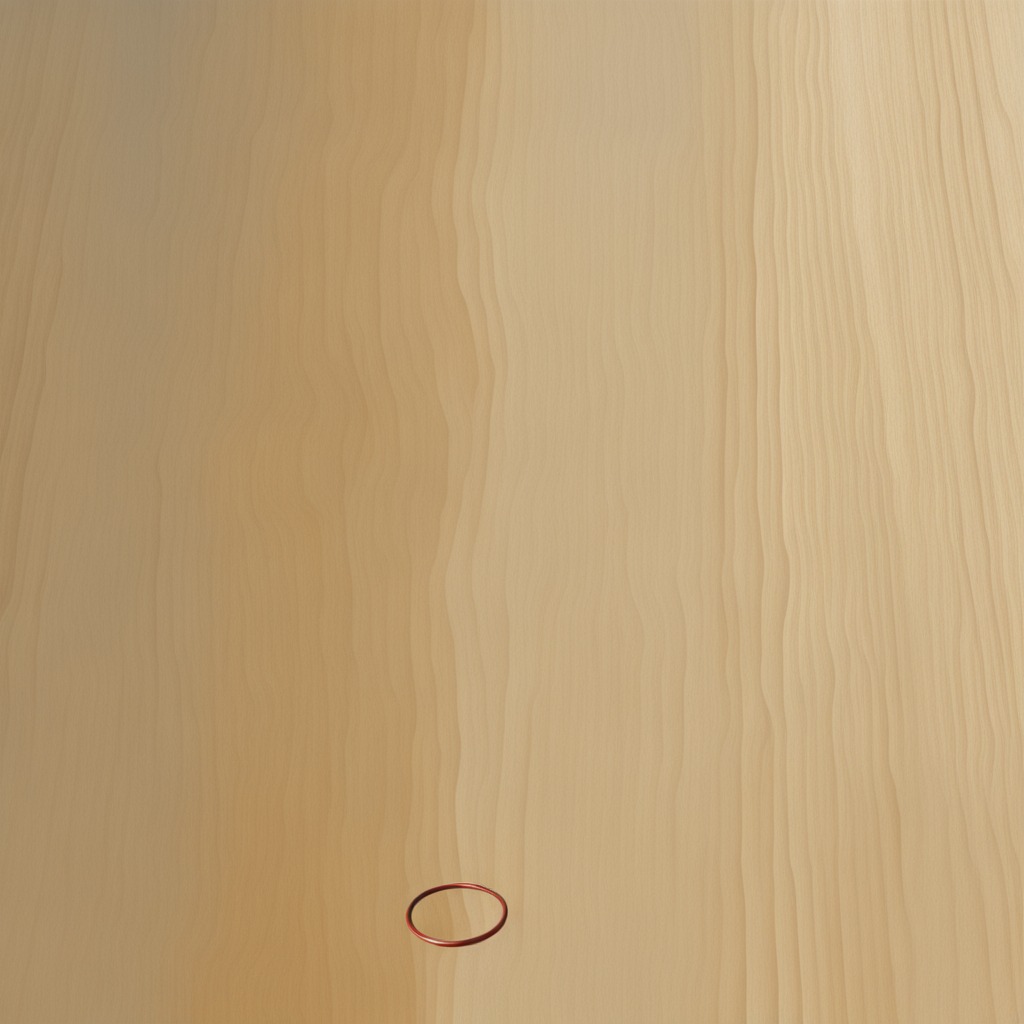
A rubber O-ring lies on the plywood surface in a paint workshop lit by afternoon window light.